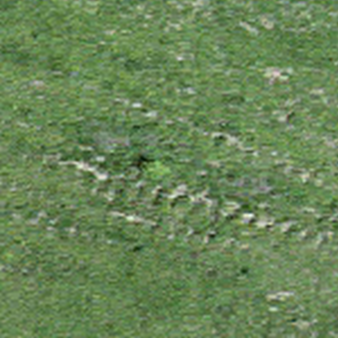
Label: other